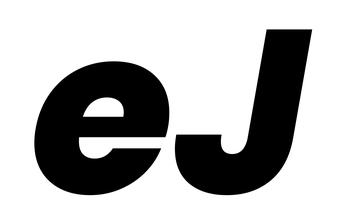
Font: Poppins-ExtraBoldItalic